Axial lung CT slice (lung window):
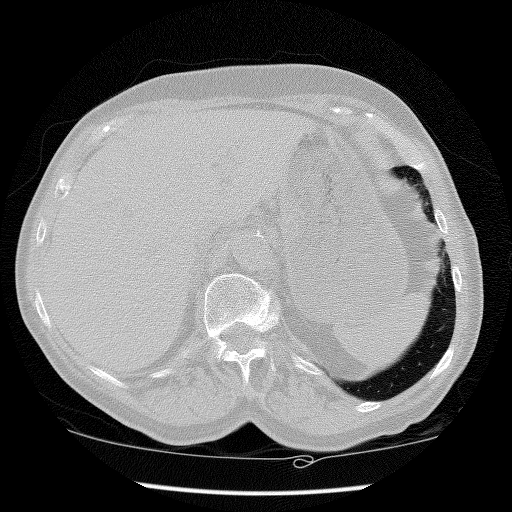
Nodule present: no